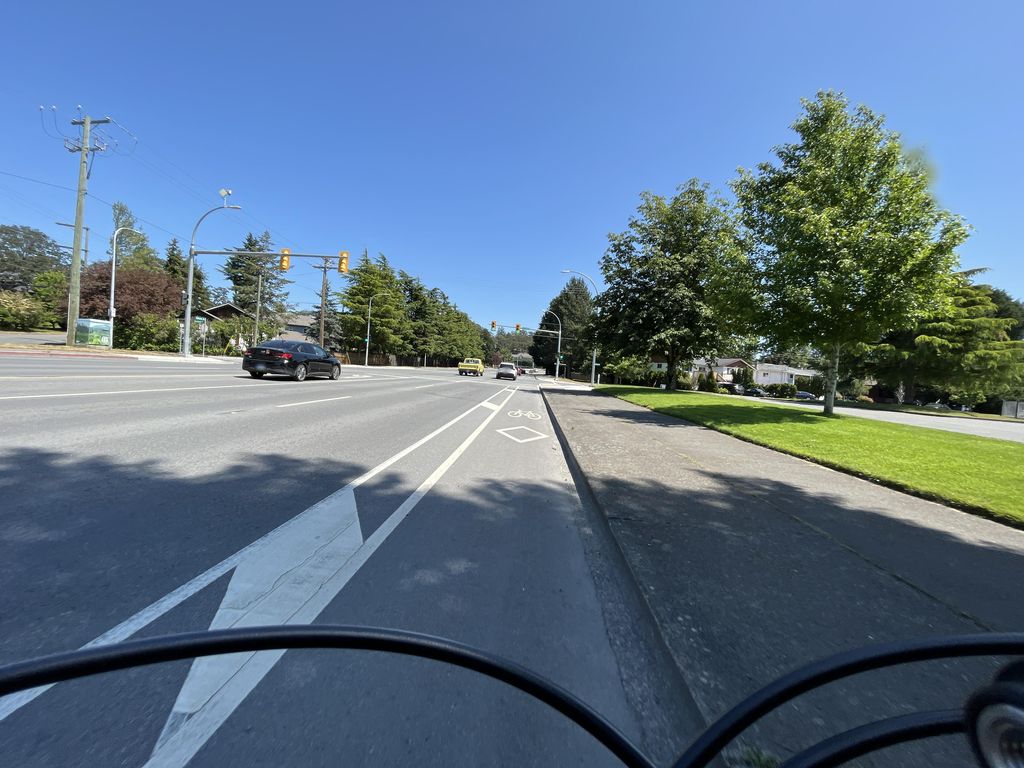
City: victoria